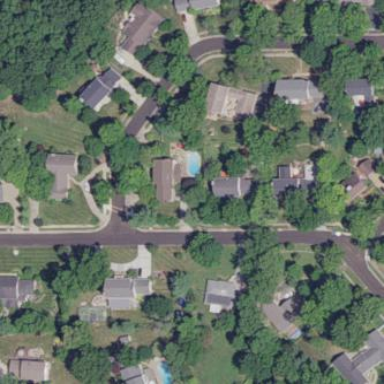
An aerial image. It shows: Residential area composed of single-family homes.